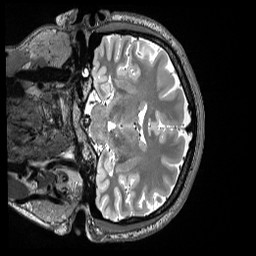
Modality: T2w
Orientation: coronal